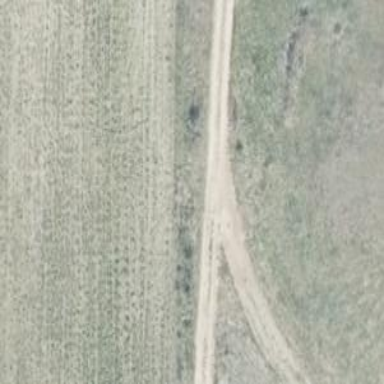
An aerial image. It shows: Gravel track with track type of grade3.